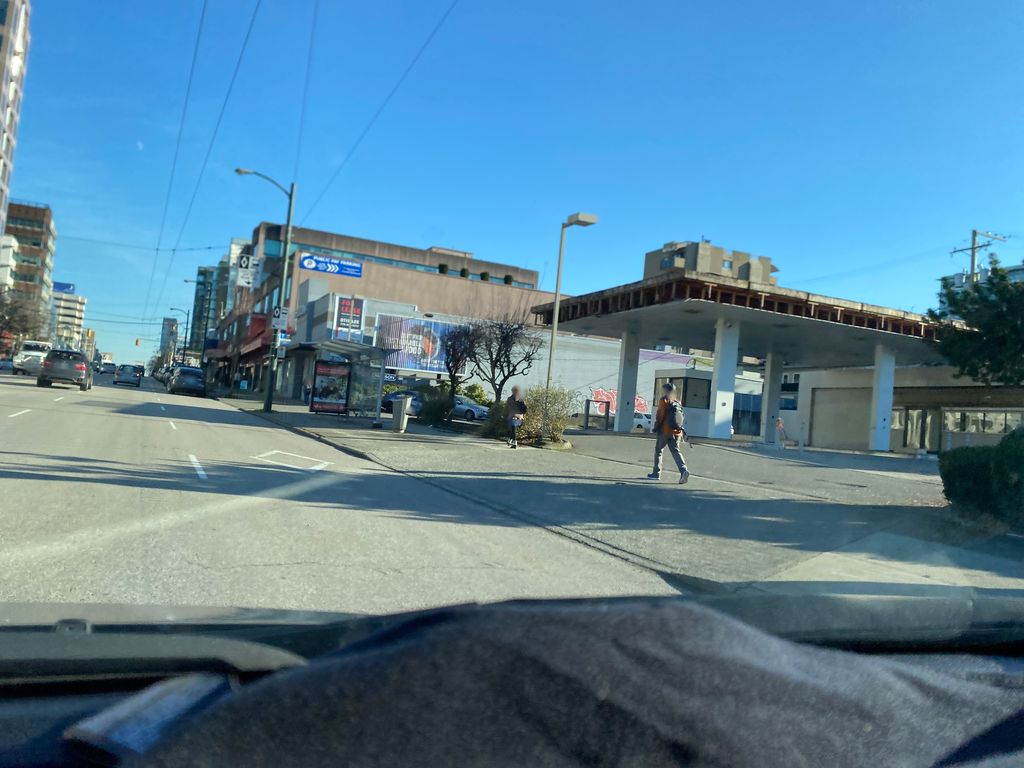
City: vancouver